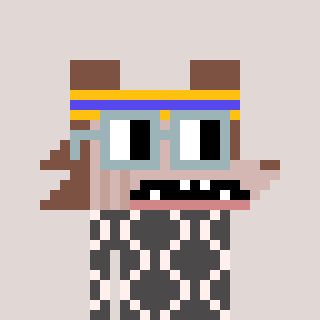
a pixel art character with square dark gray glasses, a werewolf-shaped head and a grayscale-colored body on a warm background